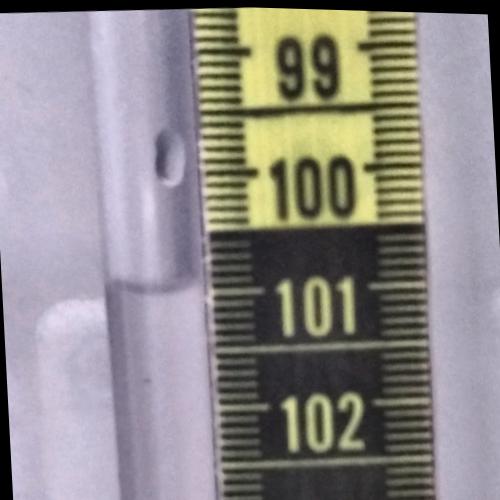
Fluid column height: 101.0 cm